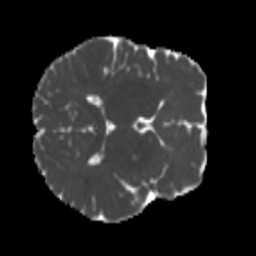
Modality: MD
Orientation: axial
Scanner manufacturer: siemens
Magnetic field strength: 3 T
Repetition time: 4 s
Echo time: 0.0594 s